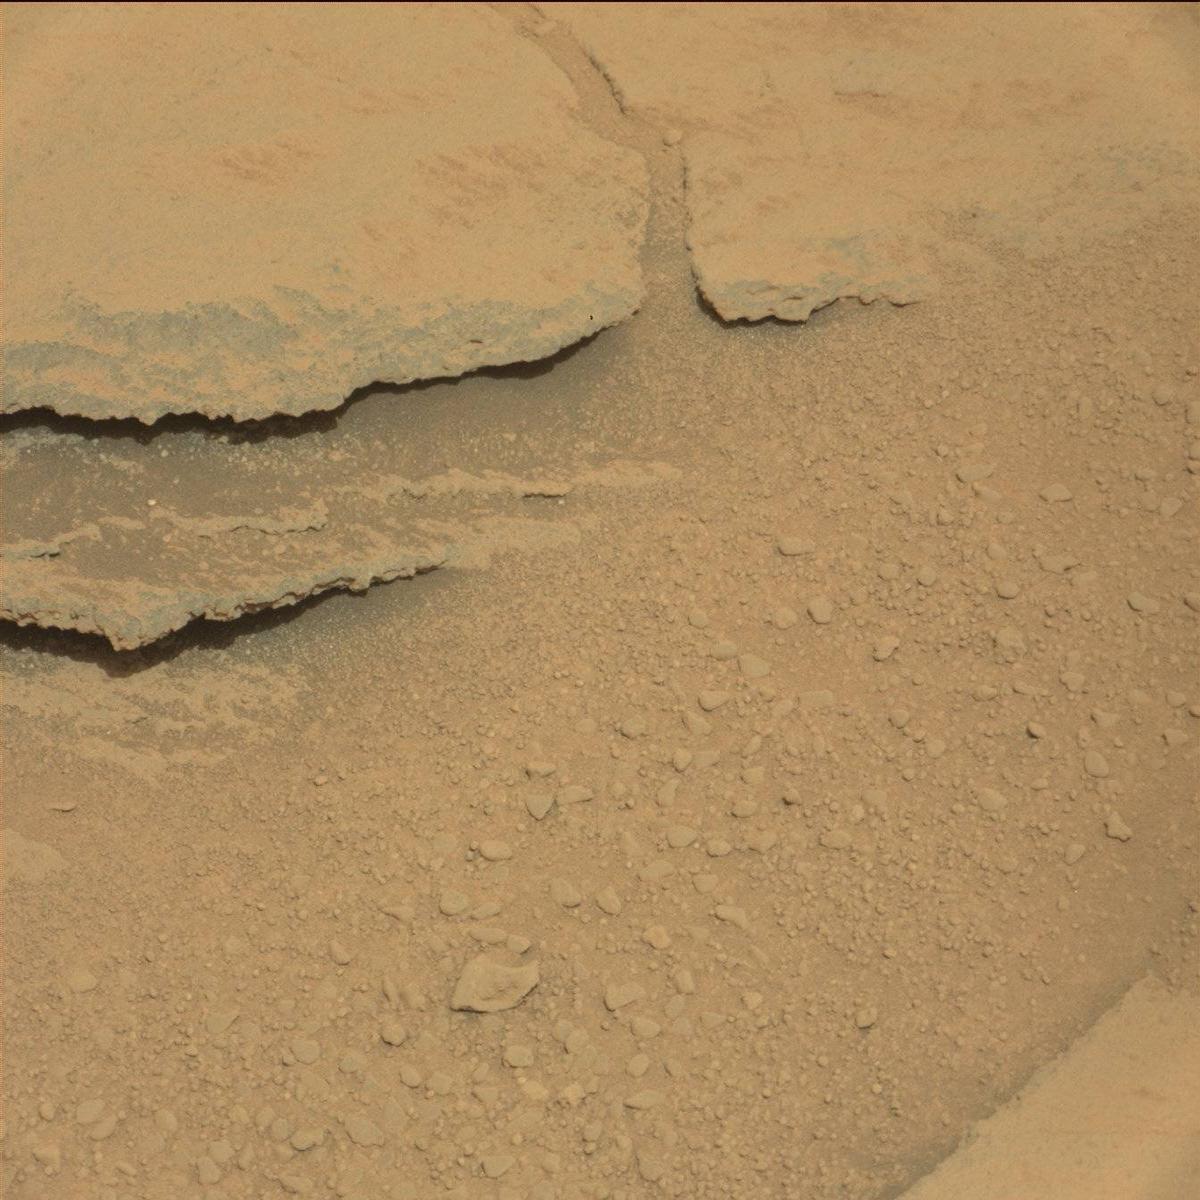
Terrain classes present: Bedrock, Rock, Sand / Soil